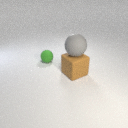
small green rubber sphere to the left of large brown rubber cube